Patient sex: M
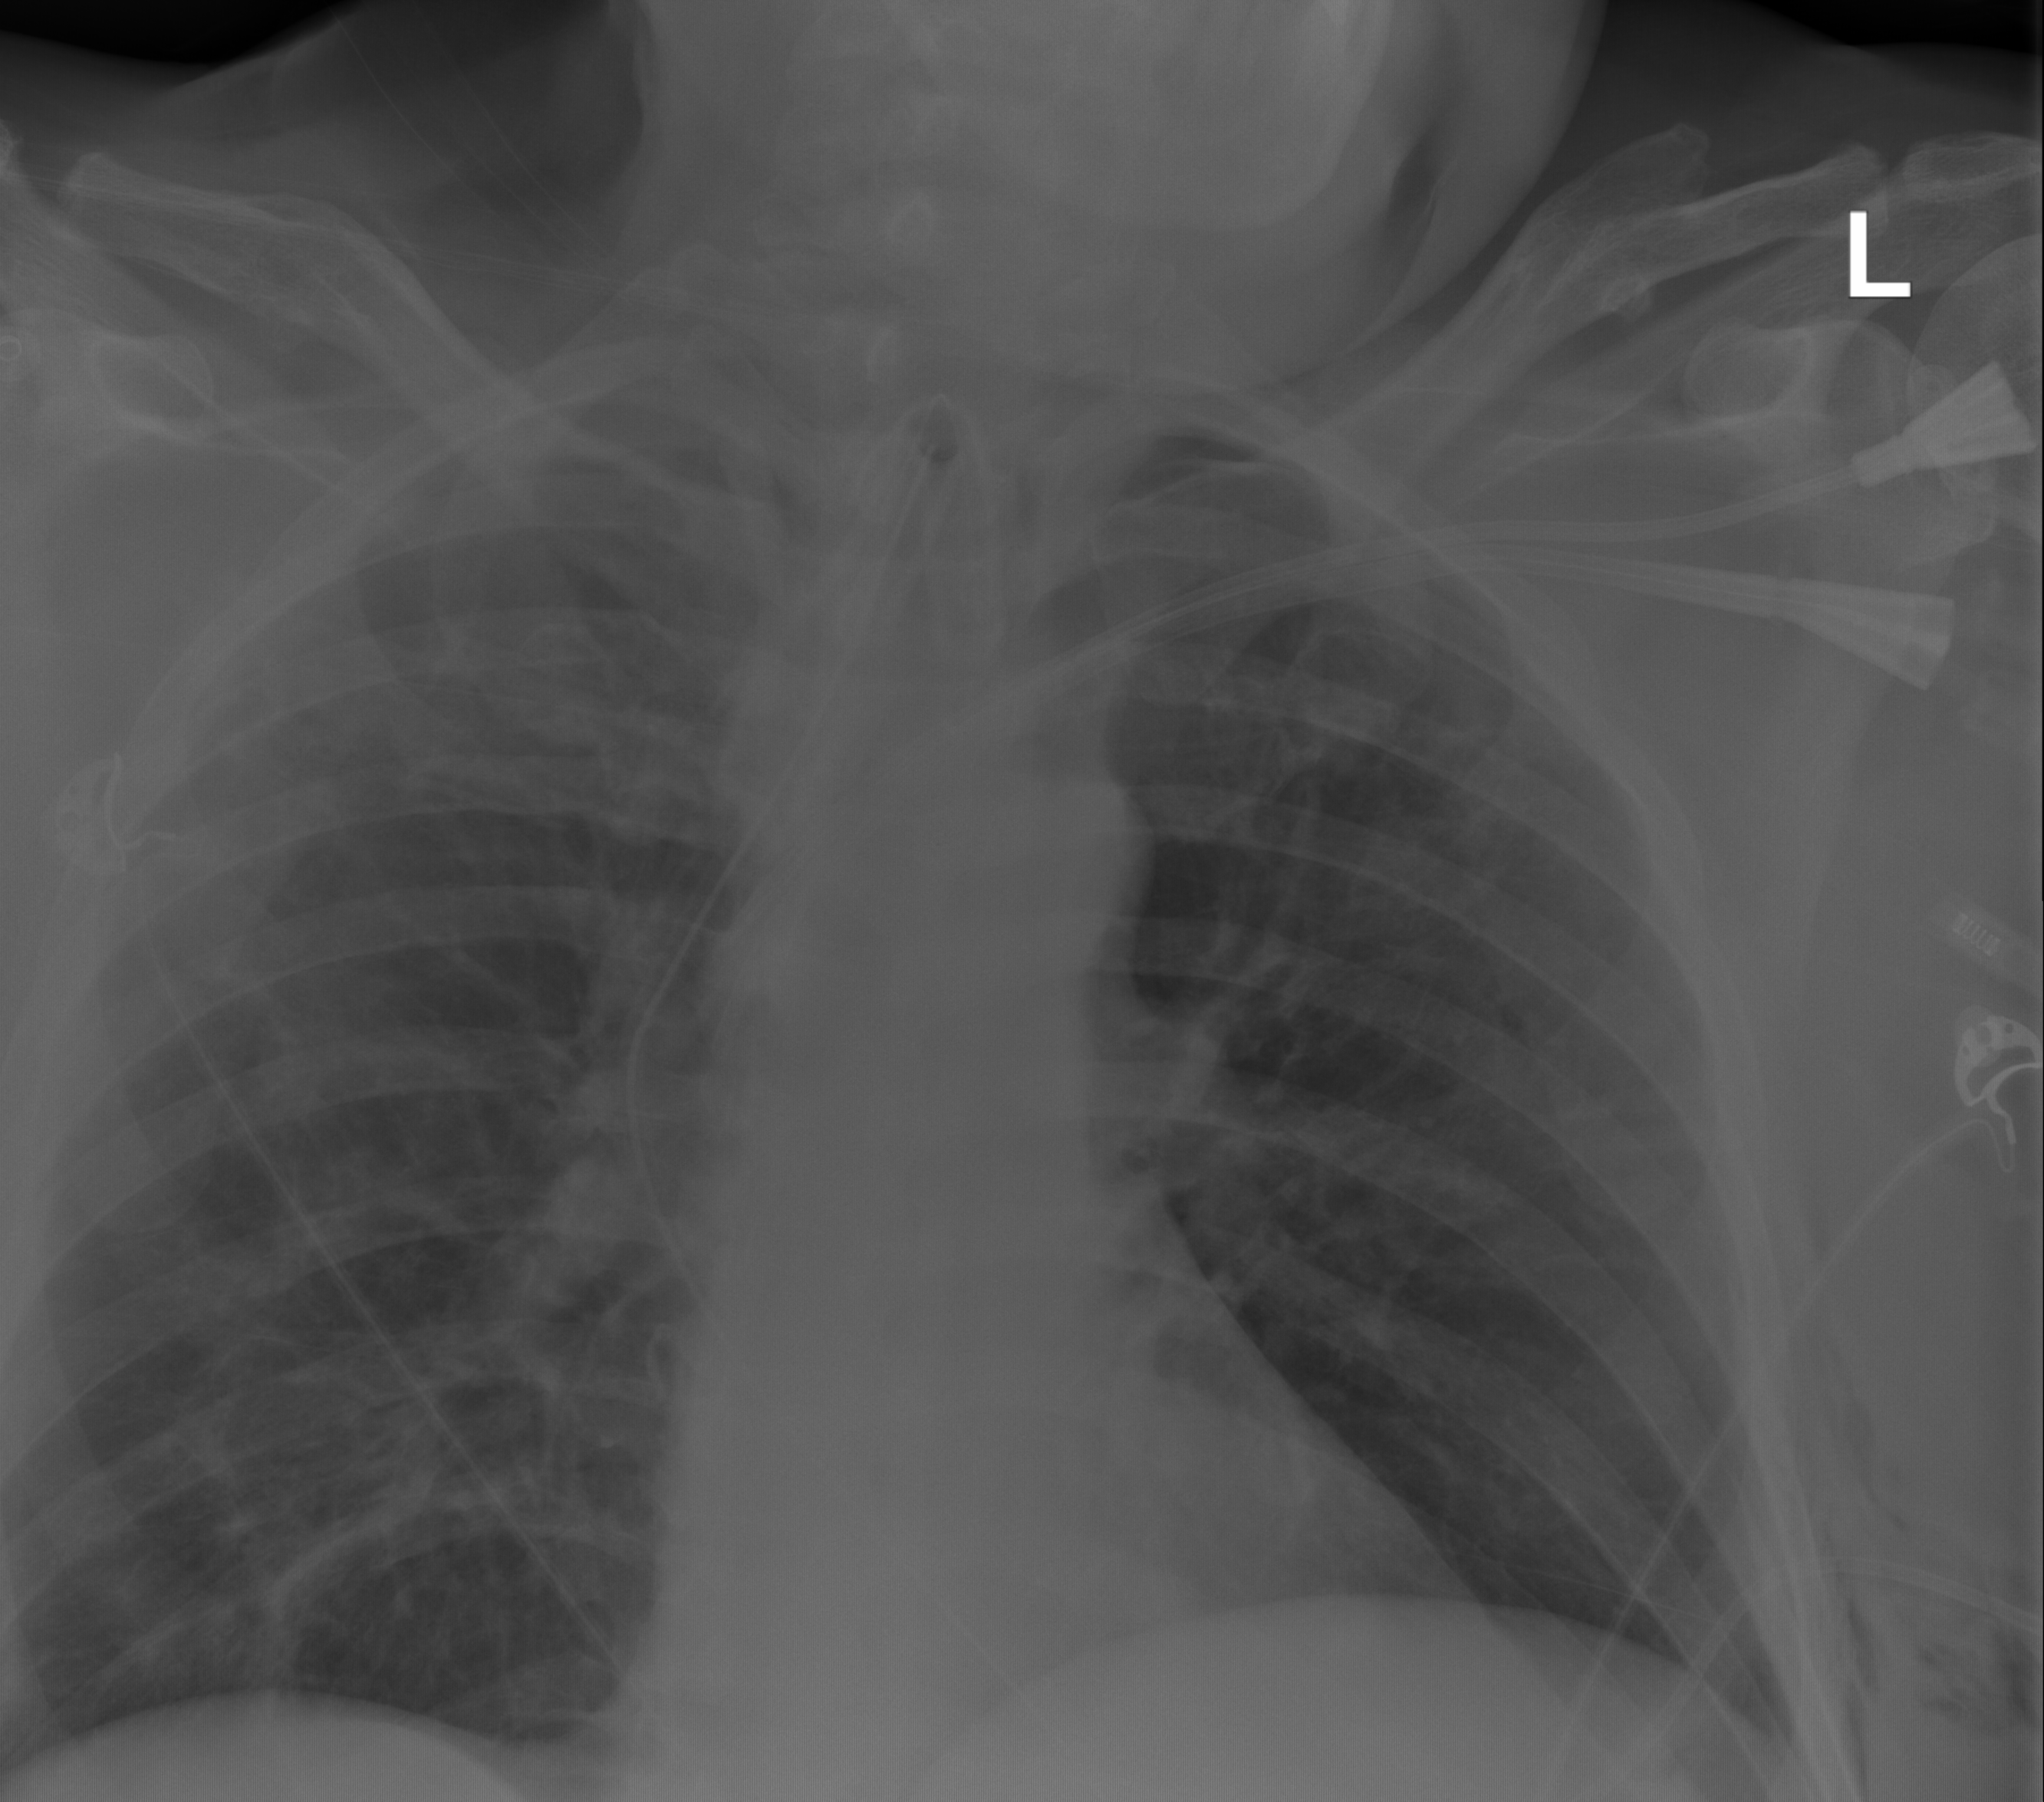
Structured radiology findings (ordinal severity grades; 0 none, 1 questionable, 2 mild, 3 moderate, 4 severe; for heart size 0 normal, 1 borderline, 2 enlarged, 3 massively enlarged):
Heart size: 0
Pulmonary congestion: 0
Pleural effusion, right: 0
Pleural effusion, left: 0
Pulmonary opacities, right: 2
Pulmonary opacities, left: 2
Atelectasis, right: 2
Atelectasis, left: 2